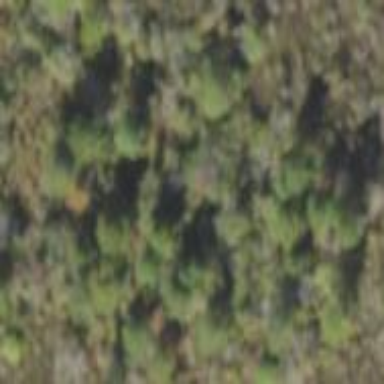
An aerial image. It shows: Woodland consisting mainly of needle-leaved trees.